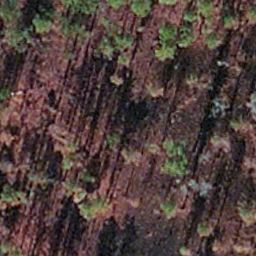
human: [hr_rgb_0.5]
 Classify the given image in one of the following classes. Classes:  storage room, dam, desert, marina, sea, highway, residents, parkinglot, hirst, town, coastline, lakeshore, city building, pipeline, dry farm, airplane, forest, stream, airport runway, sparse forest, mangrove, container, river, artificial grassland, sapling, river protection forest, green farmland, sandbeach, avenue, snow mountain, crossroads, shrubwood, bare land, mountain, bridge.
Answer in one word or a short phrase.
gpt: sapling